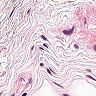
Metastatic tissue present: no